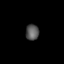
Tissue: lung
Cell type: Fibroblasts
Senescence score: 0.5447
Nuclear area (px): 208
Mean DAPI intensity: 86.106